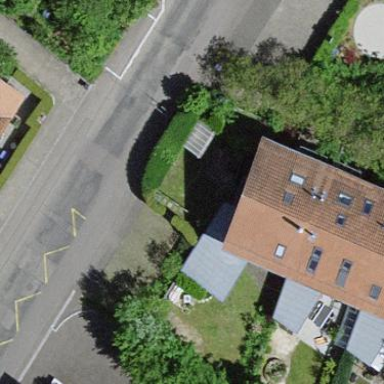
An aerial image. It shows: Simple and straightforward house.